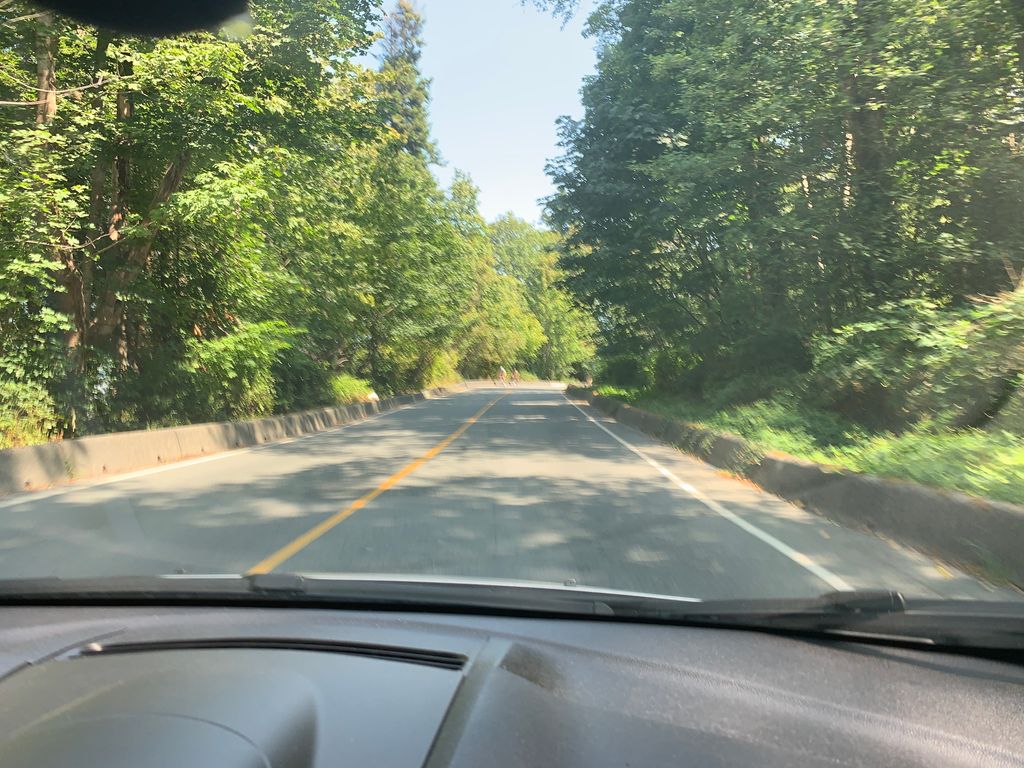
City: vancouver